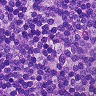
Metastatic tissue present: no